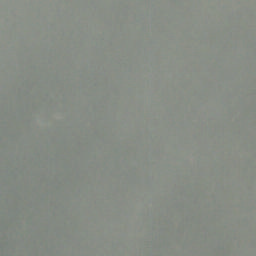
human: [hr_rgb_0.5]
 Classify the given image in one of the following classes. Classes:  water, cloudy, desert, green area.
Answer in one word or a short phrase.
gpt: cloudy